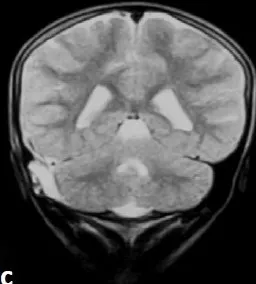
MRI T2W image (a-d) showing hyperintense area in the region of right sigmoid sinus.
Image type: radiology (mri)